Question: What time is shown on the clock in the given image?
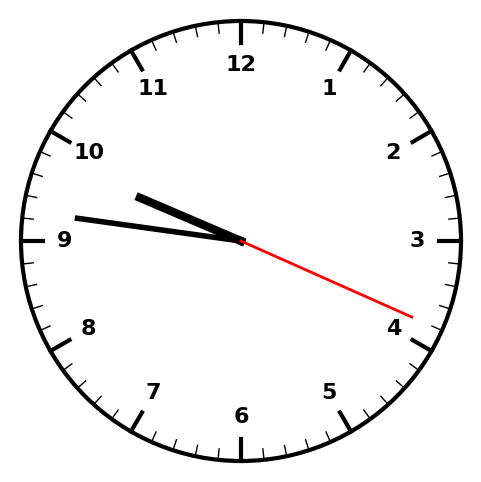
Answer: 09:46:19